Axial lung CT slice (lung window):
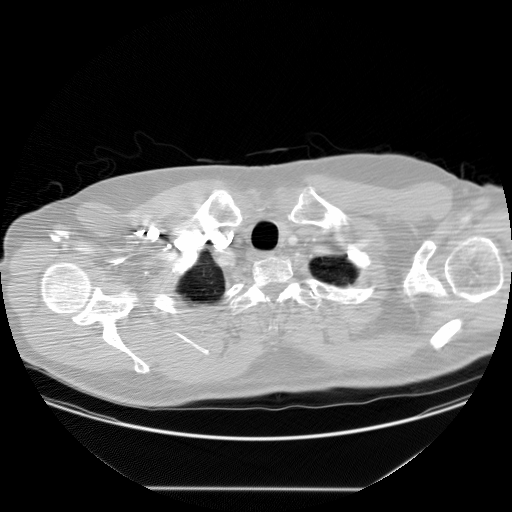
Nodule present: no